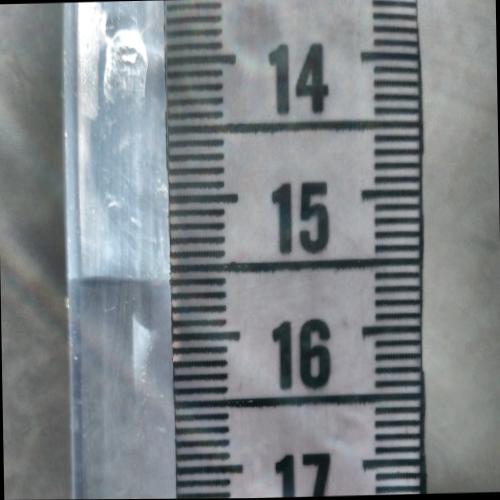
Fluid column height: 15.6 cm